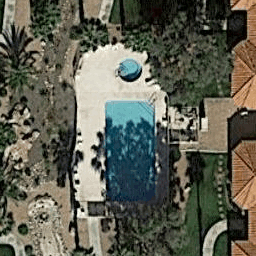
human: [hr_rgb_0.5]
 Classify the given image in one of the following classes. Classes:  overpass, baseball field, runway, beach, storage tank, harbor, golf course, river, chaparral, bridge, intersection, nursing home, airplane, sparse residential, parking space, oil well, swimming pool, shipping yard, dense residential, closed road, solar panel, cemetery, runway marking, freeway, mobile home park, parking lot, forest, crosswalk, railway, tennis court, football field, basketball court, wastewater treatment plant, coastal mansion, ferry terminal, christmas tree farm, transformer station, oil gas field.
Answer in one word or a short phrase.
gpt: swimming pool